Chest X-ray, PA view. Patient: 41 years old, sex F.
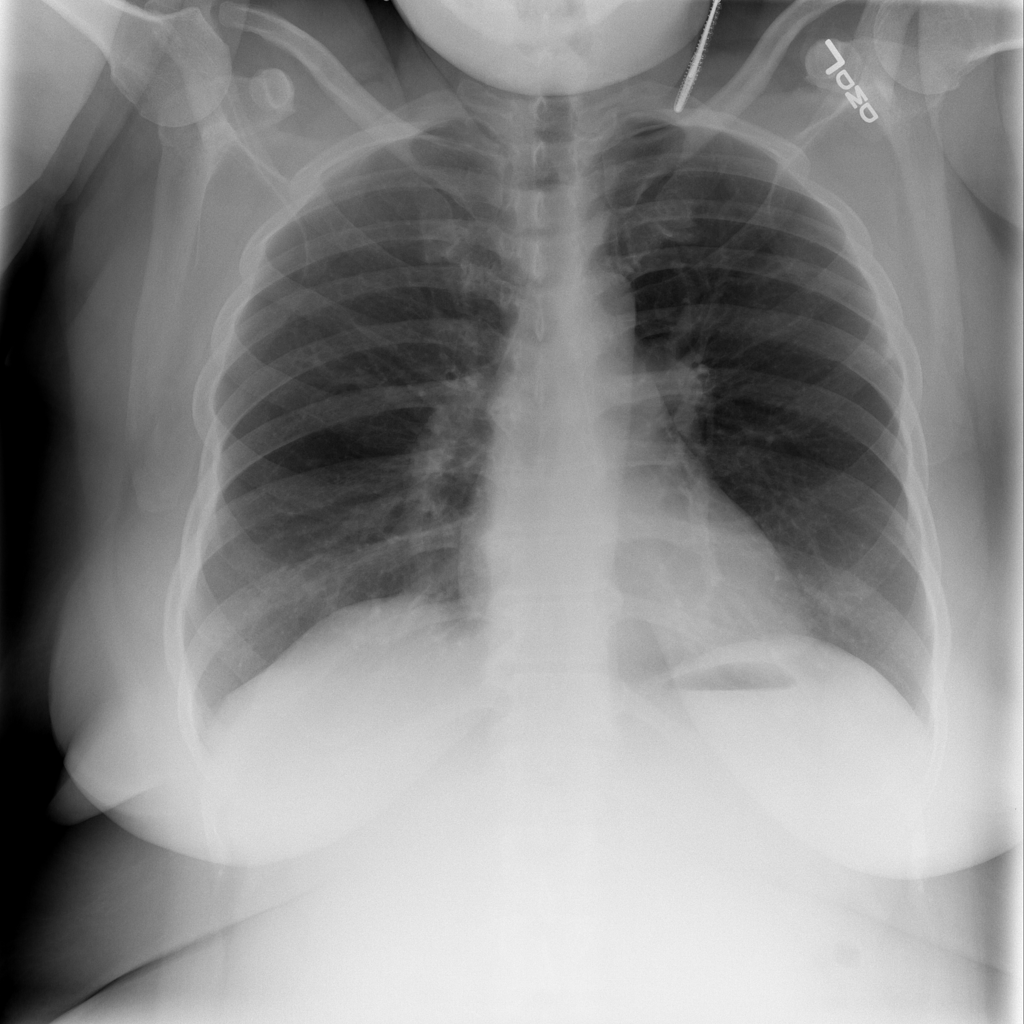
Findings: No Finding